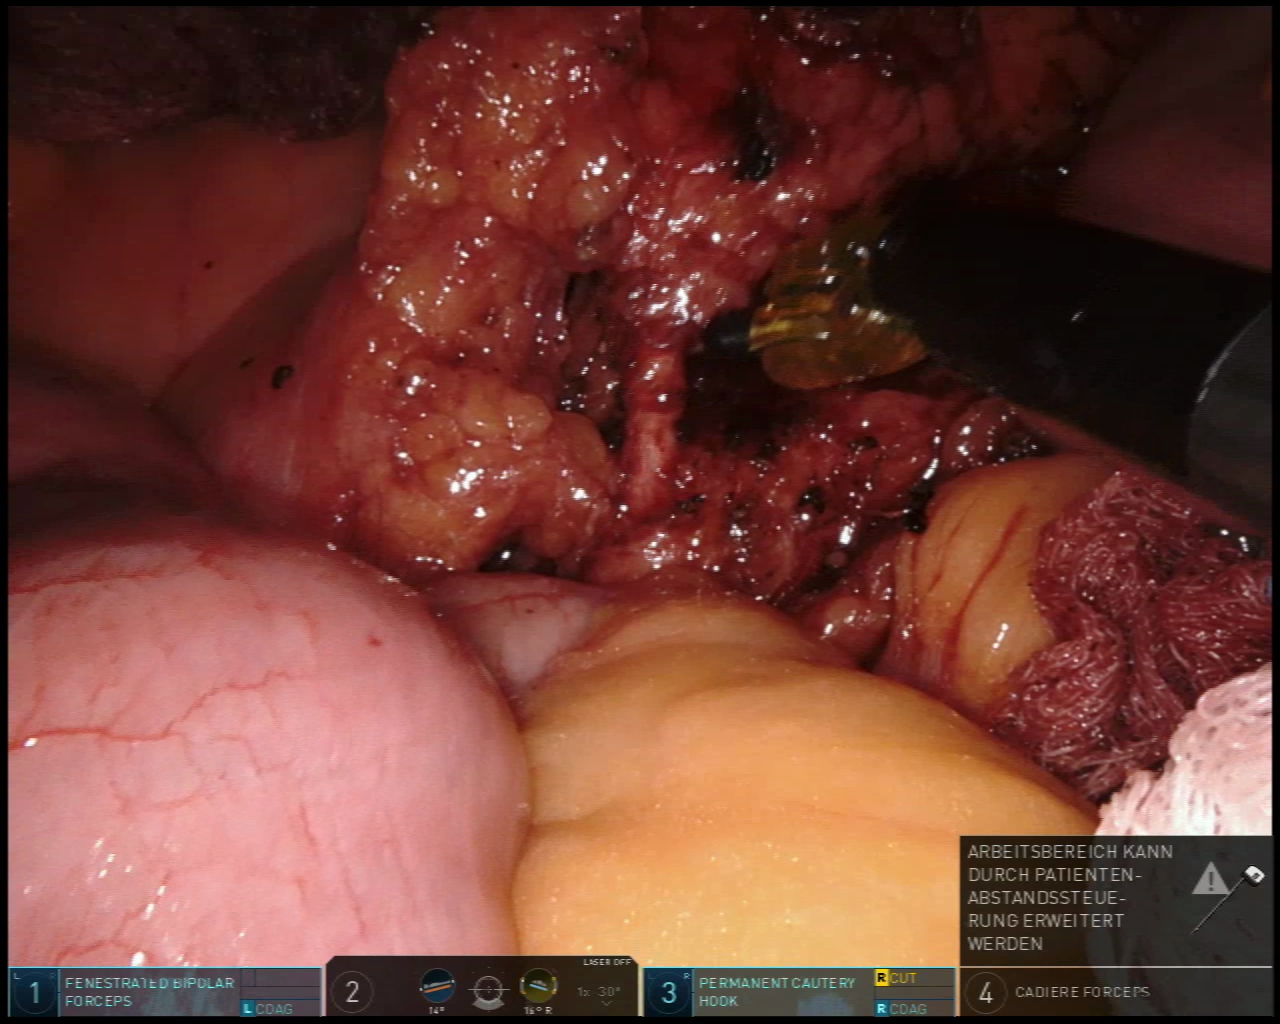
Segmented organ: small_intestine
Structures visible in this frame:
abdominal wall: no
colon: no
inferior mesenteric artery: yes
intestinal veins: no
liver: no
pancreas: no
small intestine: yes
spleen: no
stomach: no
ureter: no
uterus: no
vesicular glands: no